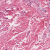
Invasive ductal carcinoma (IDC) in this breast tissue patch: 0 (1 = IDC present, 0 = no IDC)